Brain MRI, t1w sequence, axial 2D slice.
Patient: age 44, sex F, weight 95 kg, height 1.95 m
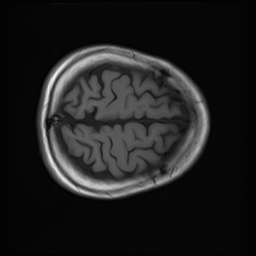